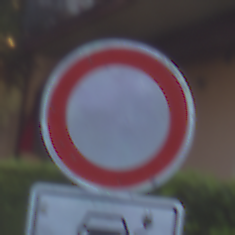
Verkehrszeichen: VerbotFahrzeugeAllerArt
Zusatzzeichen unten: MehrspurigeFahrzeugeFrei11
Umgebung: Outdoor, Urban
Tageszeit: SunriseSunset
Wetter: Clear
Licht: Natural
Jahreszeit: NotSpecified
Kontrast: LowContrast